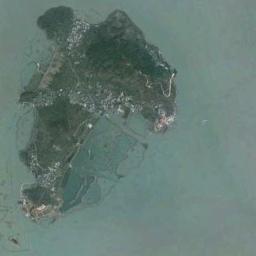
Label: island